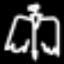
Label: angel